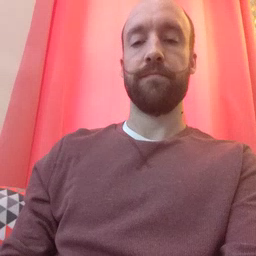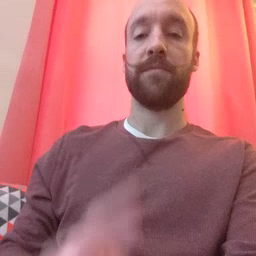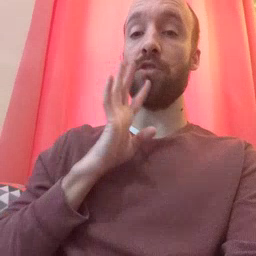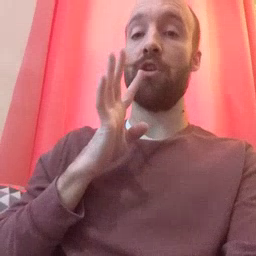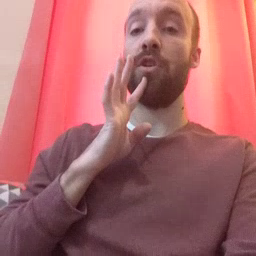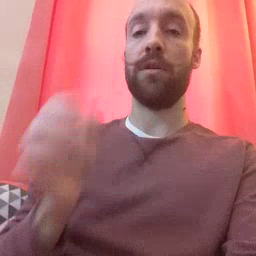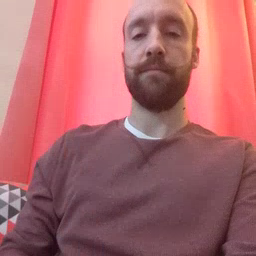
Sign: talk